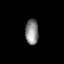
Tissue: lung
Cell type: Epithelial cells
Senescence score: 0.1927
Nuclear area (px): 326
Mean DAPI intensity: 137.113